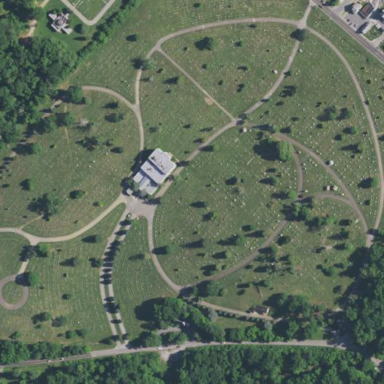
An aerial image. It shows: Cemetery.